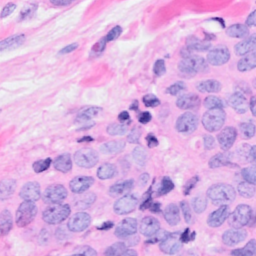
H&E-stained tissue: Breast